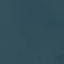
Land use / land cover class: SeaLake